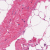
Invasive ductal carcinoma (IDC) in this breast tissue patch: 0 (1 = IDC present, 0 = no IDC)